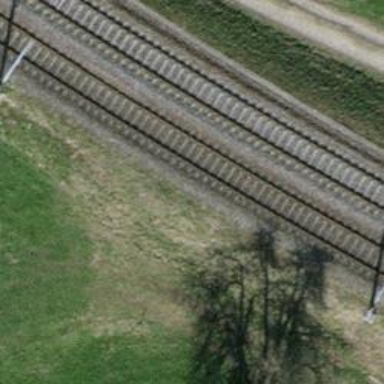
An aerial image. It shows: Railway track with contact lines for electrification.